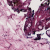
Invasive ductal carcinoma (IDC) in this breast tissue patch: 0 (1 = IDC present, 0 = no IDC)